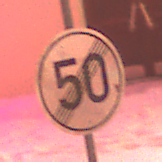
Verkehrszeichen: EndeGeschwindigkeit50
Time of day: Night
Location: Outdoor (Urban)
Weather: Overcast
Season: Winter
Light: Artificial